Field crop: maize
Growth stage: 2
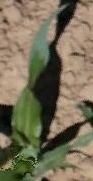
Species: maize